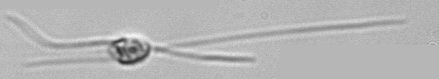
Label: Chaetoceros_danicus